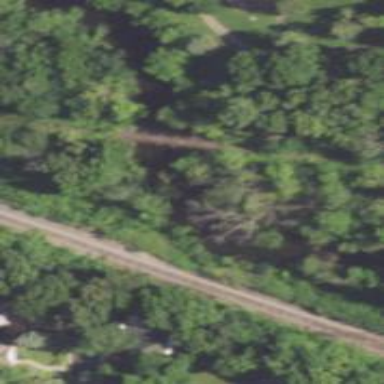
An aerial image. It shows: Disused railway bridge.